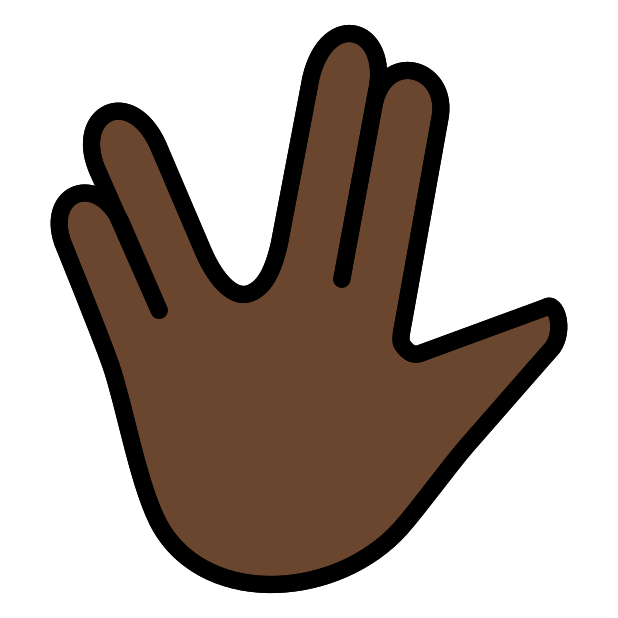
vulcan salute: dark skin tone